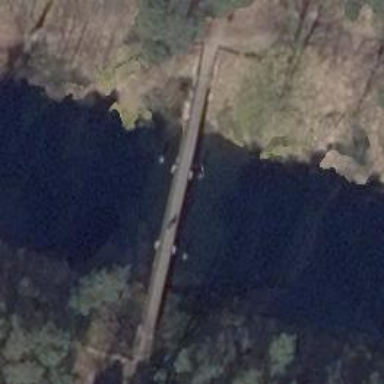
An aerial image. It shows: There is bridge in the image.